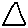
Label: triangle